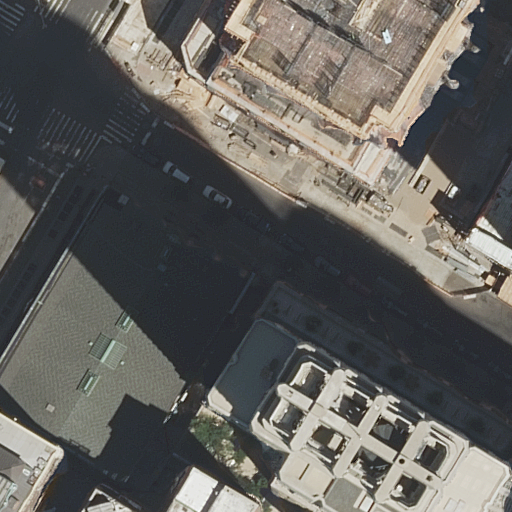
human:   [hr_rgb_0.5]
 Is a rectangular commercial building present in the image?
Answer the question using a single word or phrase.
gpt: no

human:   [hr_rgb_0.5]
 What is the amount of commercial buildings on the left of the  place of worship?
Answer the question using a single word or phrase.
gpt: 0

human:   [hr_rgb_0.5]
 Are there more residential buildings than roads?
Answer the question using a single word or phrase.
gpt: no

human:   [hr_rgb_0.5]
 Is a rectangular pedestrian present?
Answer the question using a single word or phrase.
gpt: no

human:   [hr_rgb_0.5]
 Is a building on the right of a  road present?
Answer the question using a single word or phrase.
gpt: yes

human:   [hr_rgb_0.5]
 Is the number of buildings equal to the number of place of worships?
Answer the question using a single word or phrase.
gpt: no

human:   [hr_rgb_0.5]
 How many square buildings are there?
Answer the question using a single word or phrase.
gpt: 0

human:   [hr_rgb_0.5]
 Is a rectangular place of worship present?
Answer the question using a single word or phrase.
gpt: no

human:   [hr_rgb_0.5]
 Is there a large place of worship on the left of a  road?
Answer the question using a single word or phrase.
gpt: yes

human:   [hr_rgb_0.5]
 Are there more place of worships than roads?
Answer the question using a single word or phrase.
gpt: no

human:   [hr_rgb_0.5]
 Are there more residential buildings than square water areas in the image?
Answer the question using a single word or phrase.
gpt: yes

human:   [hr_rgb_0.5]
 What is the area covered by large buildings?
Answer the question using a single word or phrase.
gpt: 3037m2

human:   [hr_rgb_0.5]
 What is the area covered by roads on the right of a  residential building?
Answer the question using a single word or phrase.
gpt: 0m2

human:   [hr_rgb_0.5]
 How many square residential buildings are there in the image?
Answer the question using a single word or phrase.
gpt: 0

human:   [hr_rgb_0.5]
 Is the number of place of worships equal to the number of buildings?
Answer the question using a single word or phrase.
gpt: no

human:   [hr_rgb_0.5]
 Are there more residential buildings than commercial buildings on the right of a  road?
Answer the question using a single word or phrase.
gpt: yes

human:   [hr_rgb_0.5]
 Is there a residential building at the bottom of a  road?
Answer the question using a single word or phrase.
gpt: yes

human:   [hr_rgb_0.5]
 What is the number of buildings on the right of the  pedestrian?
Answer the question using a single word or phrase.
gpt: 0

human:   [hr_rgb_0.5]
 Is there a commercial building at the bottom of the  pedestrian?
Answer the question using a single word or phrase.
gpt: no

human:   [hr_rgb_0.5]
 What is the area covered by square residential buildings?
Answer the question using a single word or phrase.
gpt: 0m2

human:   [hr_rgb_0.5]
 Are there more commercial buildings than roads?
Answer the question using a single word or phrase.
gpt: no

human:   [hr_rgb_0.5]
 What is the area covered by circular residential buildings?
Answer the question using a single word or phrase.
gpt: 0m2

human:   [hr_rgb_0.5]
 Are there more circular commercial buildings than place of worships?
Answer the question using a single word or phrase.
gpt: no

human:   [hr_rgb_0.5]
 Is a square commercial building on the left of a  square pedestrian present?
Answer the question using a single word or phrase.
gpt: no

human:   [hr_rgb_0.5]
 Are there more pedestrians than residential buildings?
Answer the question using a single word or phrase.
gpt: no

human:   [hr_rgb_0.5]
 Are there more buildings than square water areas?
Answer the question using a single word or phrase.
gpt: yes

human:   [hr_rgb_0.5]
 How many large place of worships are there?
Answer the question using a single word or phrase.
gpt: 1

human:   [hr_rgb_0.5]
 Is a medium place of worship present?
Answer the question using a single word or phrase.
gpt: no

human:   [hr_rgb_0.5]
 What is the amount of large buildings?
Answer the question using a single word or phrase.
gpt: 2

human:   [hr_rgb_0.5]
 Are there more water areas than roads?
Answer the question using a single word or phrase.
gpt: no

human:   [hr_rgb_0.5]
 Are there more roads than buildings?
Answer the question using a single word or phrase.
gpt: no

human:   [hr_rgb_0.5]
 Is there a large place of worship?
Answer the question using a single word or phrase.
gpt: yes

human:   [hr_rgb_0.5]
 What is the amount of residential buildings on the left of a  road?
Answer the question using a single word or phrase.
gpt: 3

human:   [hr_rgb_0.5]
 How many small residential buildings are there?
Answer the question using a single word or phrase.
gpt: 1

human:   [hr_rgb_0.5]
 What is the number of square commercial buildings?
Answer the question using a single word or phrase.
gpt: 0

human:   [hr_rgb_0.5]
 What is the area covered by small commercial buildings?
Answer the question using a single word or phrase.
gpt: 0m2